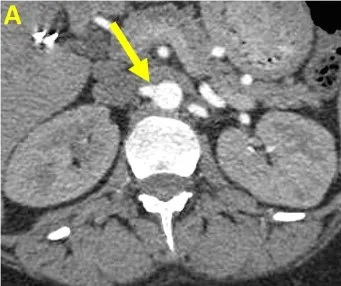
Computerized tomography of the right.
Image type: radiology (ct)